Interaction volume radius: 10 \u00c5
Interaction volume height: 20 \u00c5
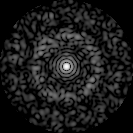
Disorder parameter: 0.8437